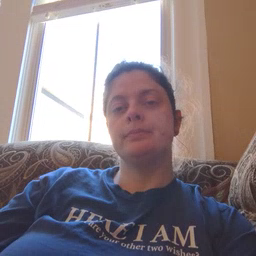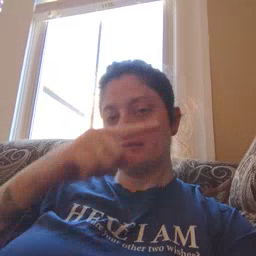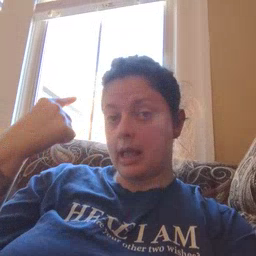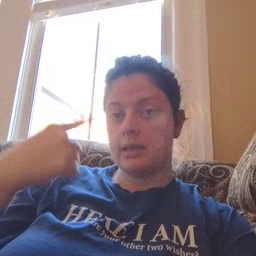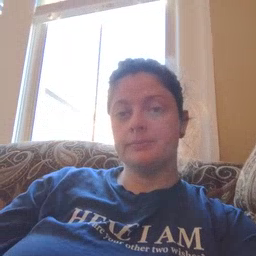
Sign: black